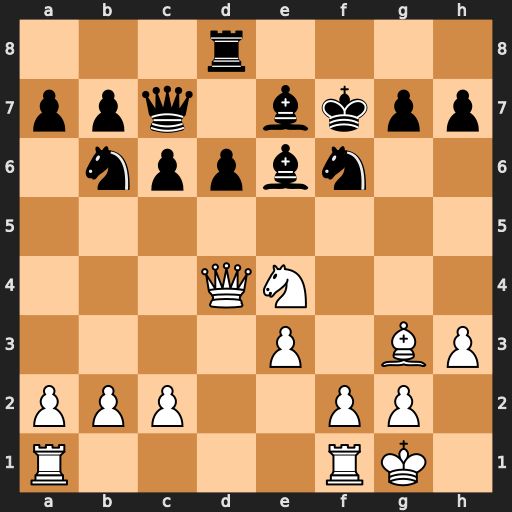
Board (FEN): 3r4/ppq1bkpp/1nppbn2/8/3QN3/4P1BP/PPP2PP1/R4RK1
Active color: w
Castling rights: -
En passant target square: -
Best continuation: Ng5+ Kg8 Nxe6